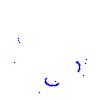
Particle: proton